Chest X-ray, PA view. Patient: 56 years old, sex F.
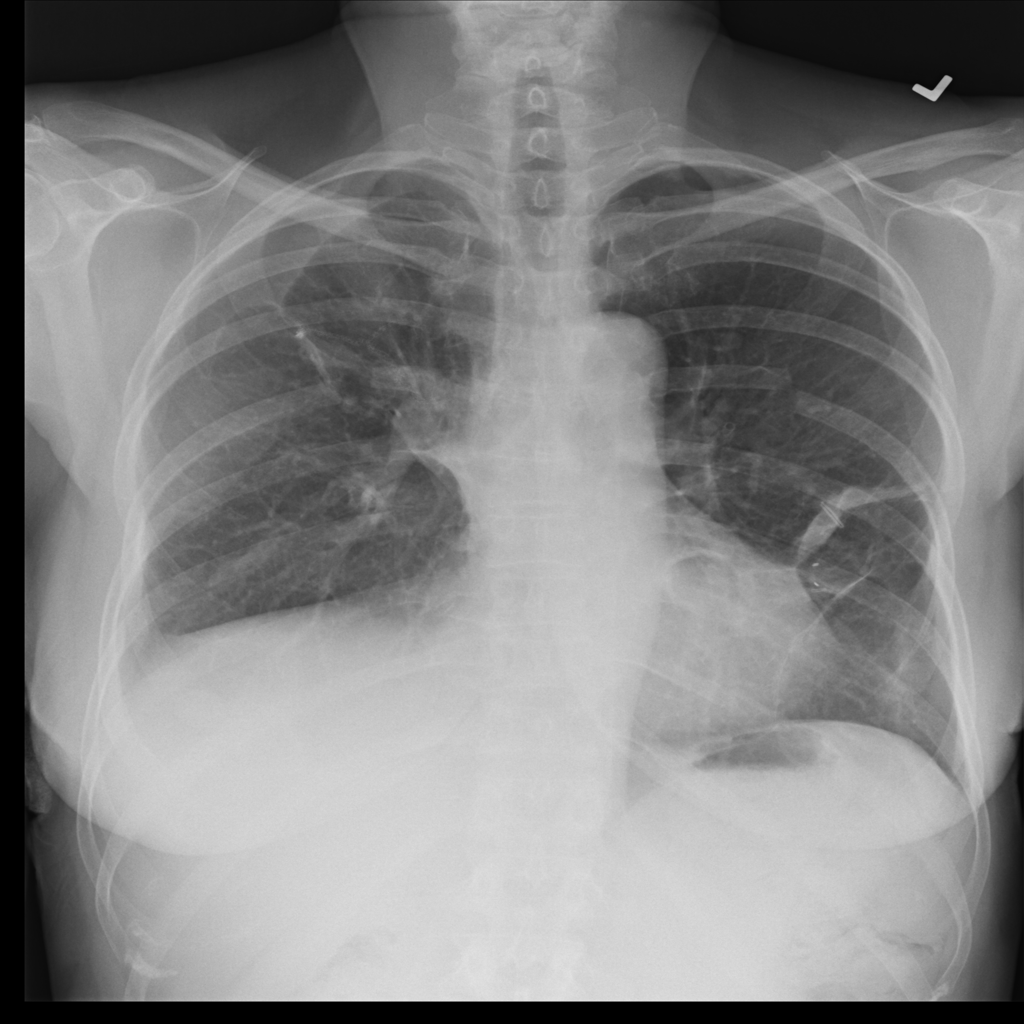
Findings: No Finding